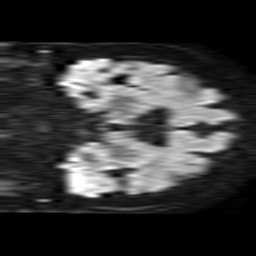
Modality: TRACE
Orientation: coronal
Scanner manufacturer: philips
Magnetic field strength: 1.5 T
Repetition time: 3.4 s
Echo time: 0.06922 s